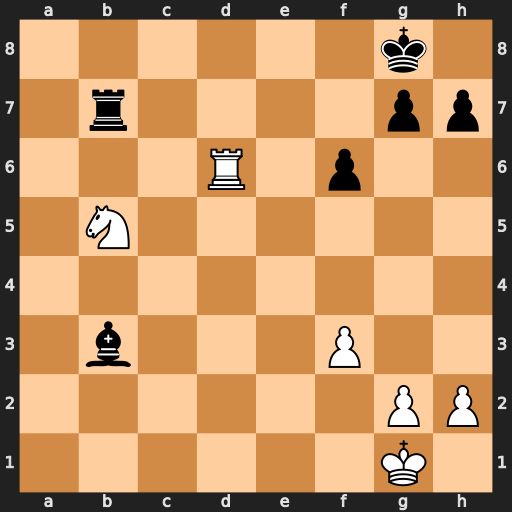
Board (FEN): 6k1/1r4pp/3R1p2/1N6/8/1b3P2/6PP/6K1
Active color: w
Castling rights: -
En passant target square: -
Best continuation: Rd8+ Kf7 Nd6+ Ke7 Nxb7